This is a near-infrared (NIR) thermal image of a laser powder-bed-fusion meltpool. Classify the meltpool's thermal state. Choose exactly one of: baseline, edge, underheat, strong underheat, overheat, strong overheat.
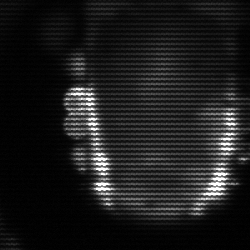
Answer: baseline